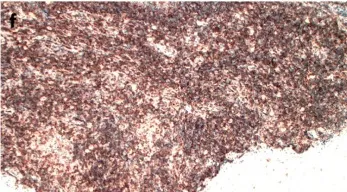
CD8 IHC: immune-positivity of CD8 on immature lymphocytes (10x).
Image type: pathology (immunostaining)